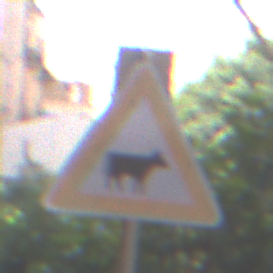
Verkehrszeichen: ViehtriebLinks
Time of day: MorningAfternoon
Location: Outdoor (Urban)
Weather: Clear
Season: NotSpecified
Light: Natural